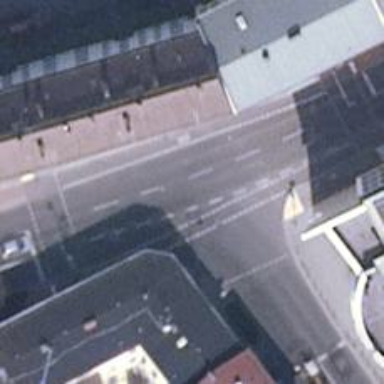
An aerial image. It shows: Road with traffic signals.